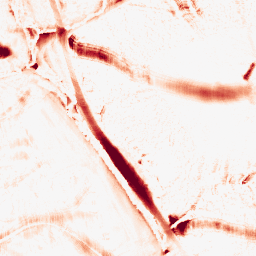
Category: morphological
Decomposition family: morphological_ellipse
Decomposition parameters: operation: opening
width: 30
height: 20
Upsampling method: regularized
Upsampling parameters: scale: 4
lambda_reg: 0.001
Upsampling scale: 4